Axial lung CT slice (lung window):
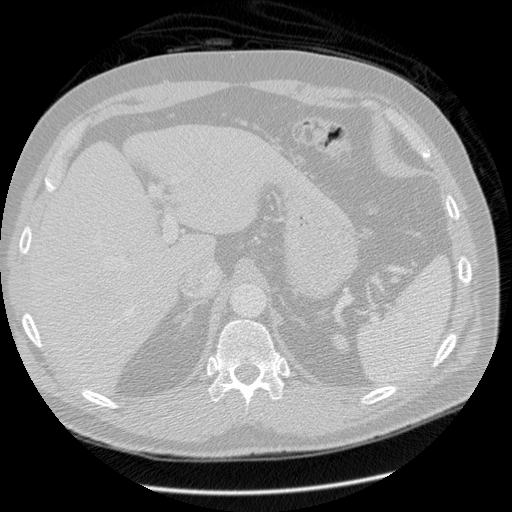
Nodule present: no